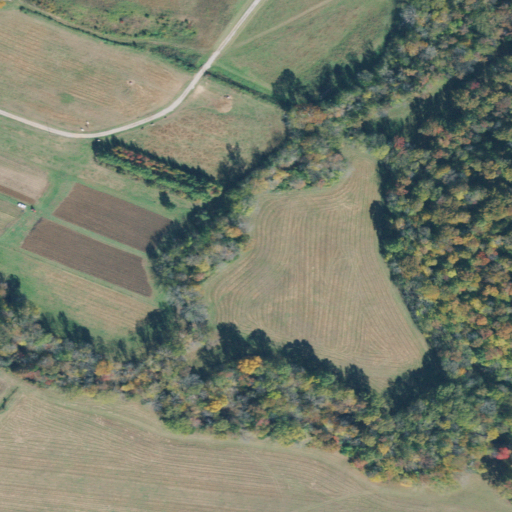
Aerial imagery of valley in Tennessee named Hurricane Hollow containing pasture, deciduous forest, and open development